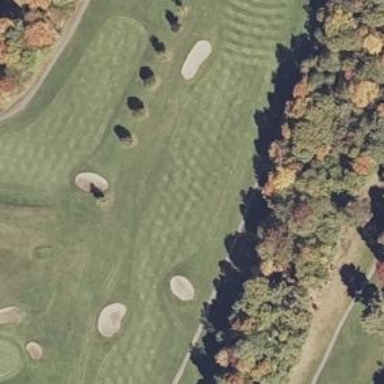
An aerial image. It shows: View of golf hole.